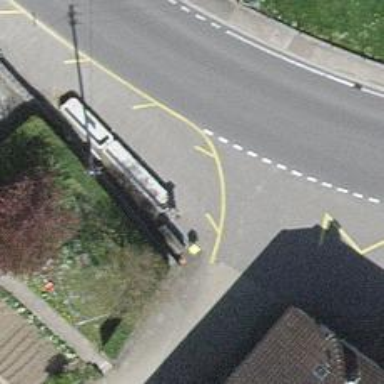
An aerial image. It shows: Street cabinet.